RGB frame:
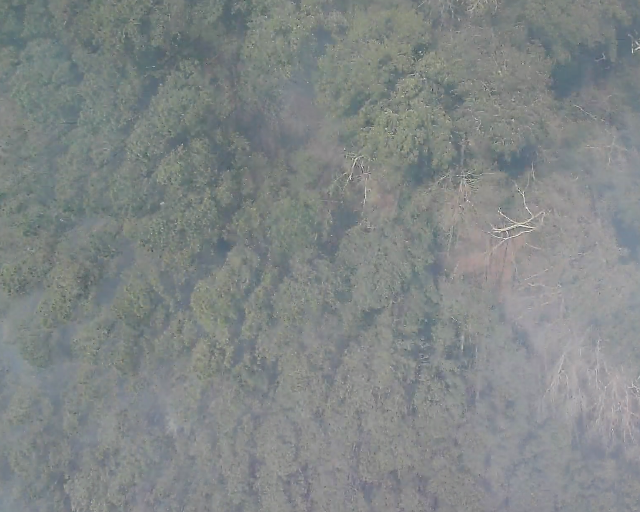
Thermal frame:
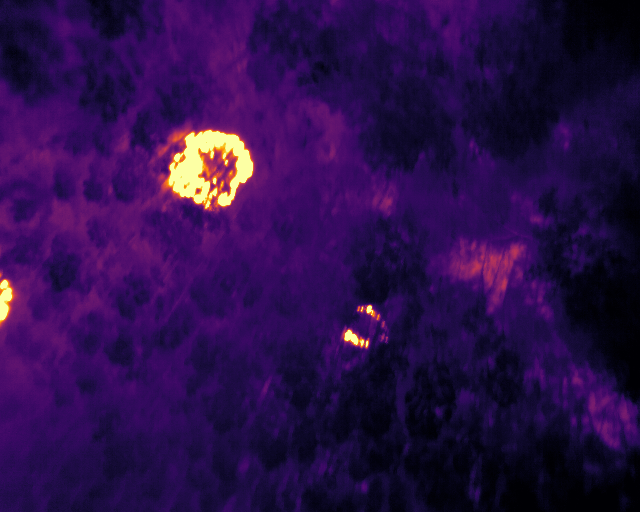
Captured: 2026-02-26 02:28:54
Pixels at or above 80 °C: 1590 (fraction of frame: 0.004852)